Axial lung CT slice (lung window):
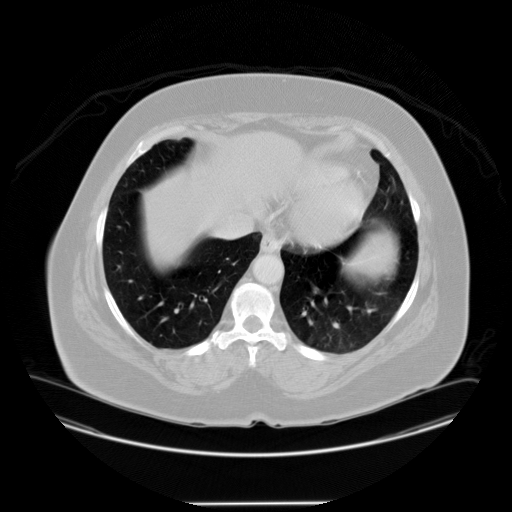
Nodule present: no